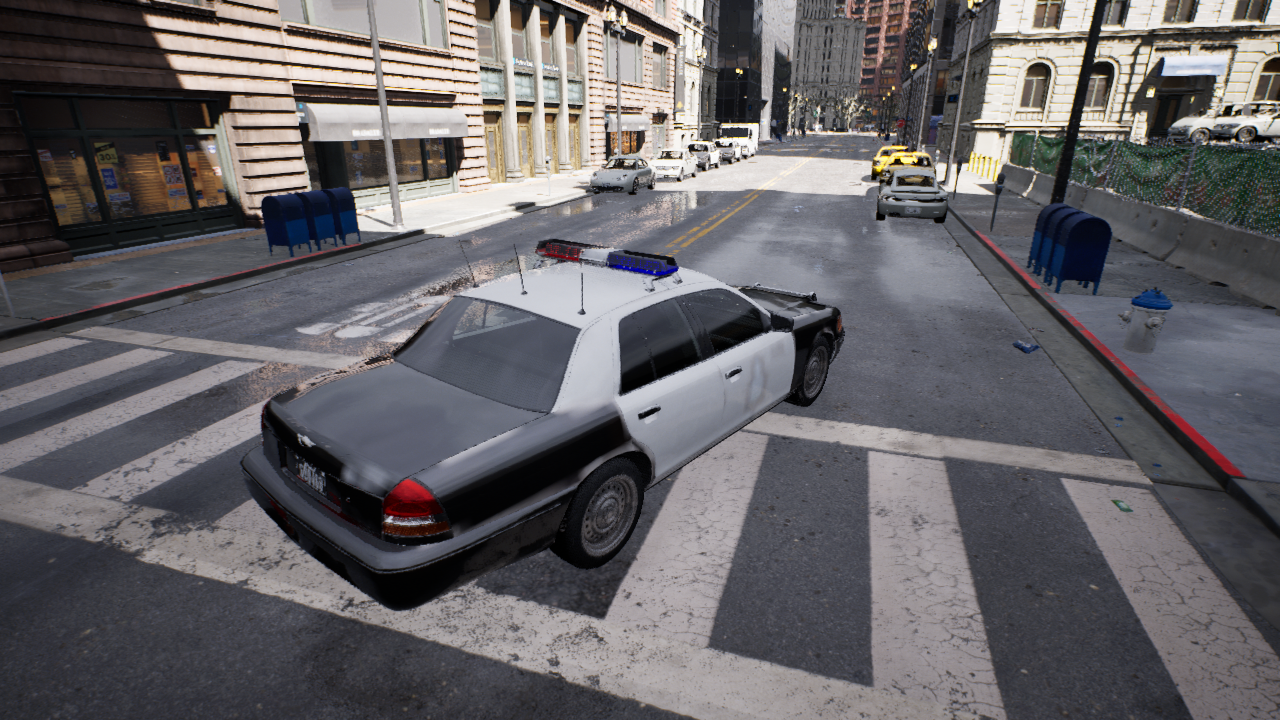
Venue: intersection
Lighting: clear day
Vehicle rig: sedan